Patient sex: M
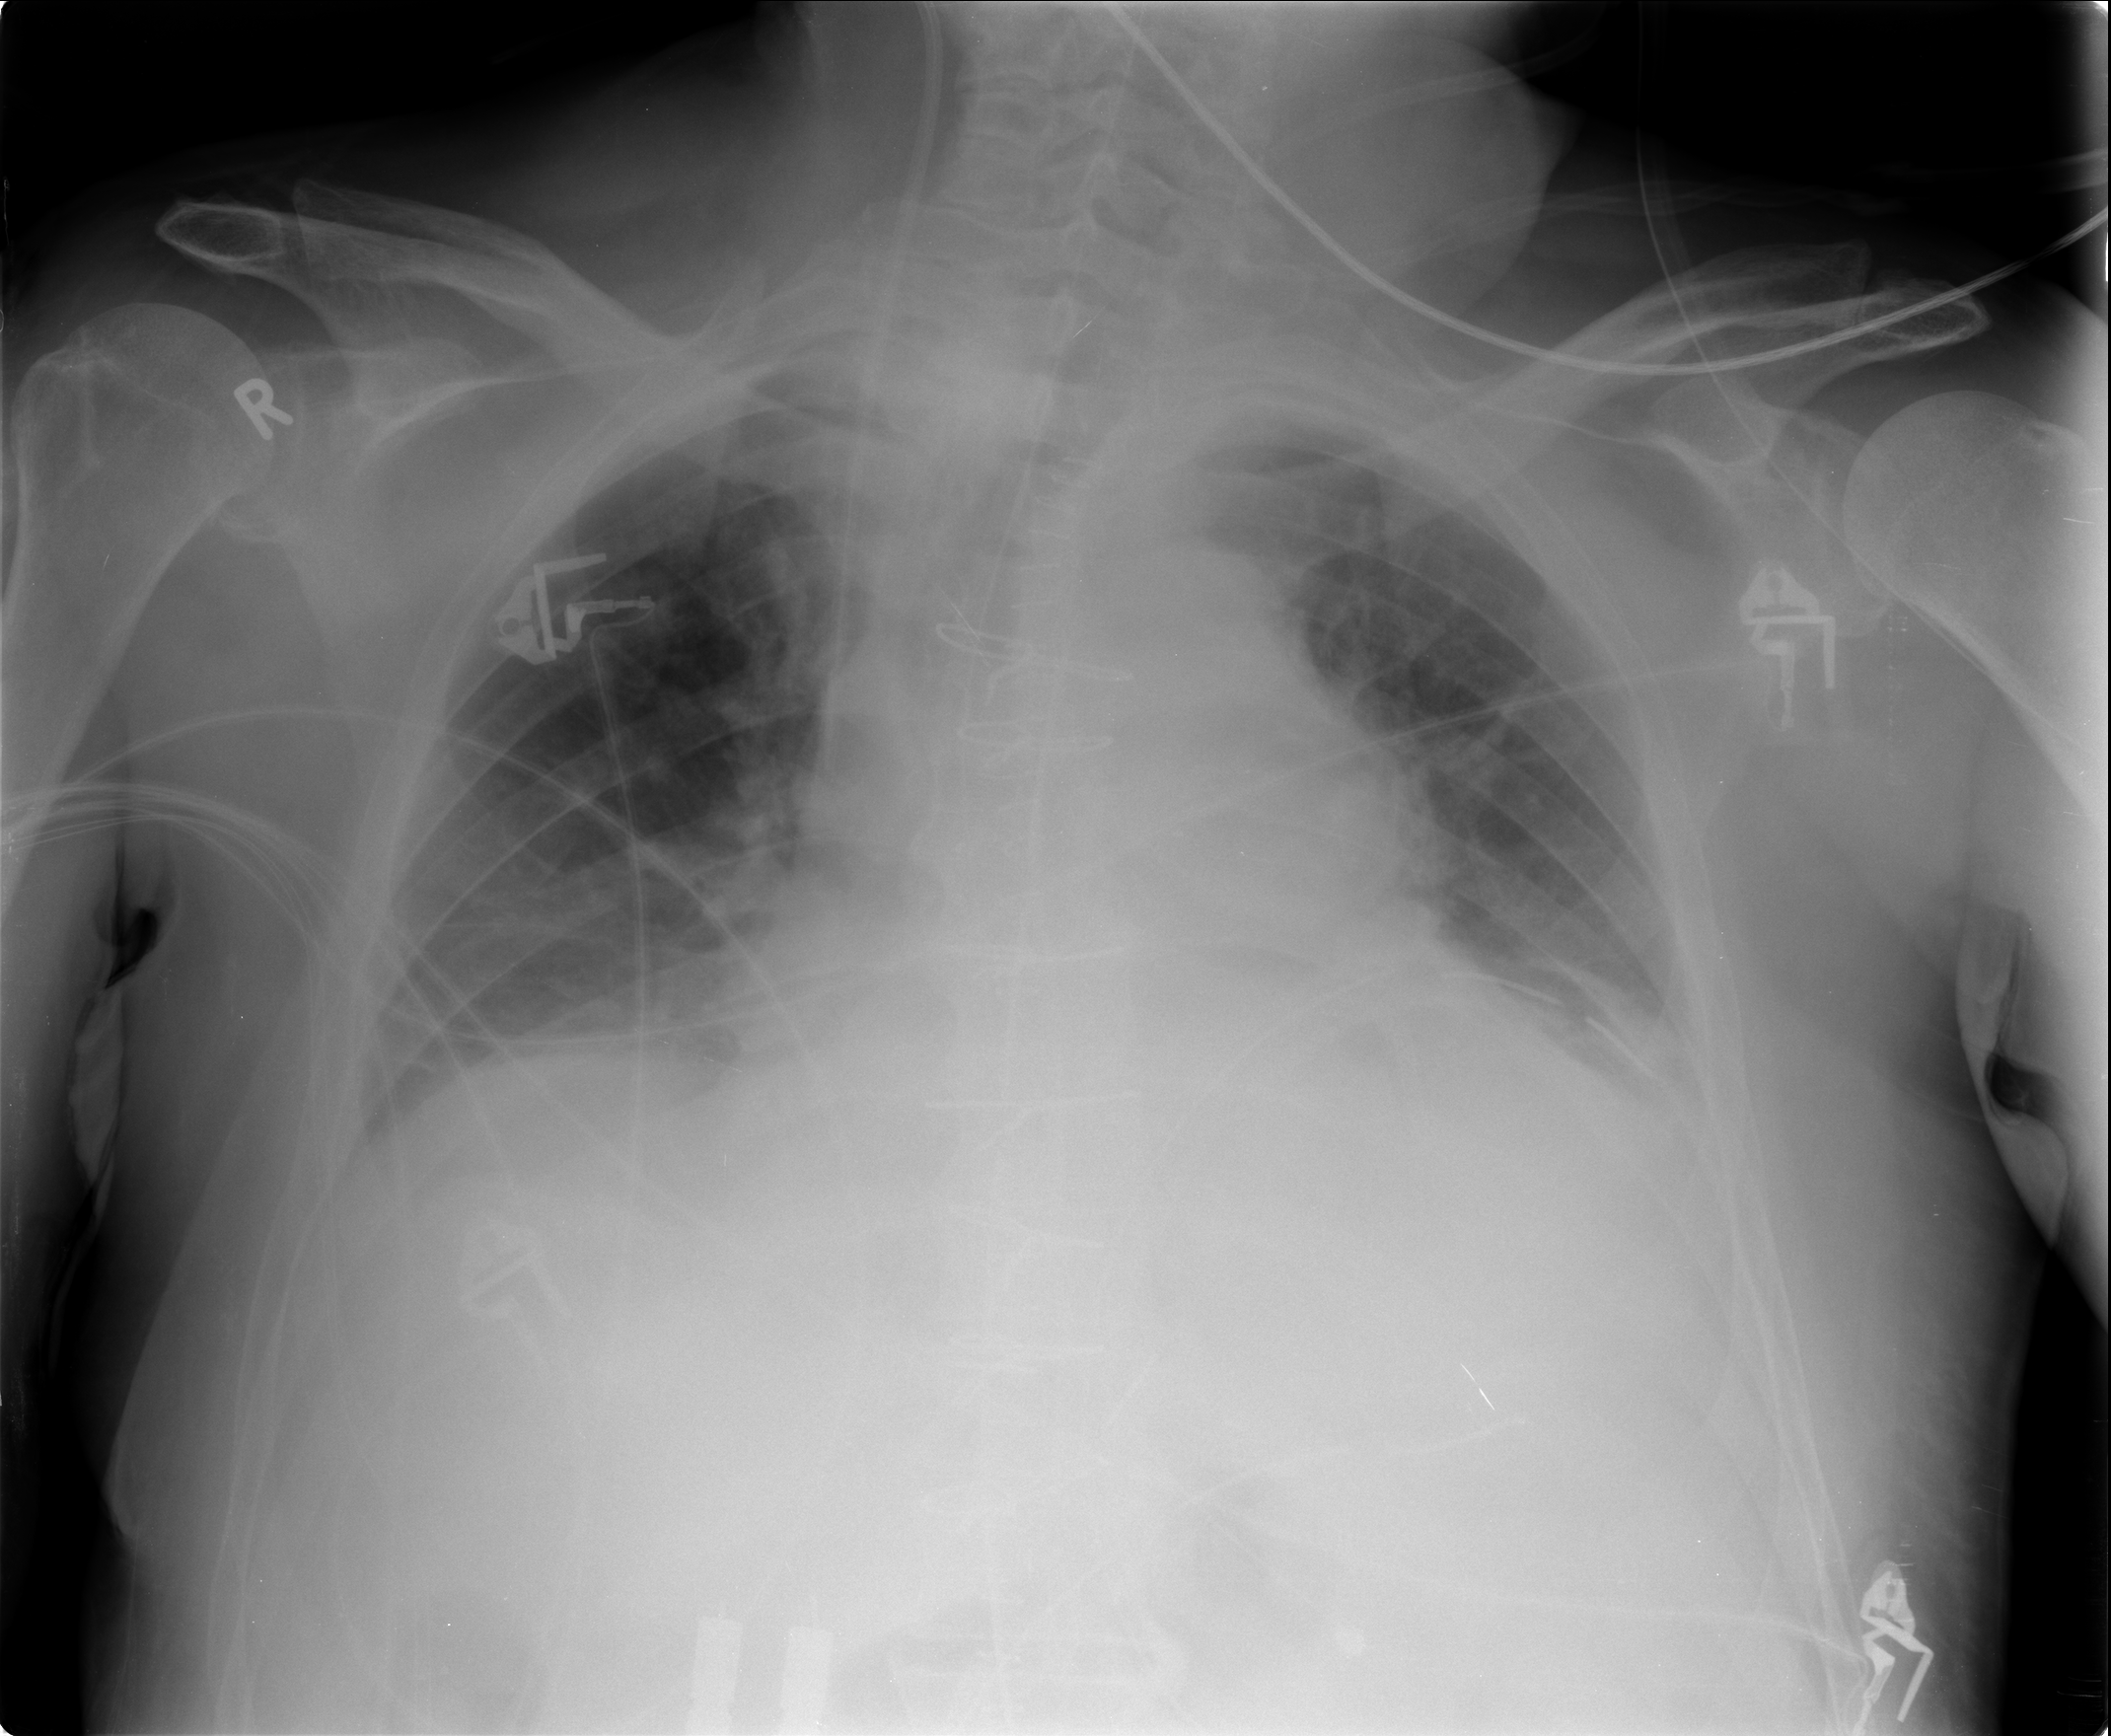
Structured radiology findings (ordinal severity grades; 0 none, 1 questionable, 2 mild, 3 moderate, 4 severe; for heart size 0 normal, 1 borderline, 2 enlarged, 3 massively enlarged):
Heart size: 2
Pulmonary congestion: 2
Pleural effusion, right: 2
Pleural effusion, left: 2
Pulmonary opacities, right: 0
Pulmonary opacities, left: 0
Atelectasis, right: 2
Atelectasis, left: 2